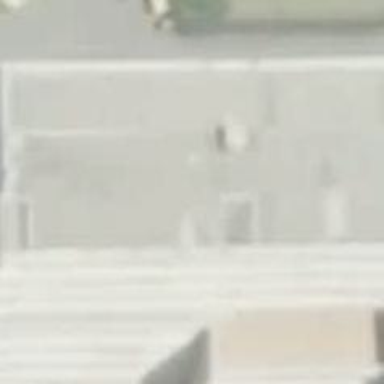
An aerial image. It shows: Part of building.